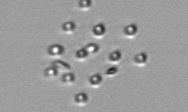
Label: Parvicorbicula_socialis